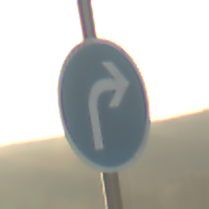
Verkehrszeichen: VorgeschriebeneFahrtrichtungRechts
Umgebung: Outdoor, Nature
Tageszeit: SunriseSunset
Wetter: PartlyCloudy
Licht: Natural
Jahreszeit: NotSpecified
Kontrast: HighContrast